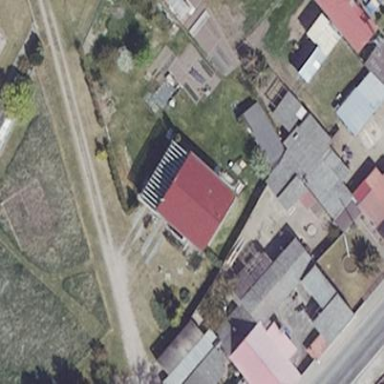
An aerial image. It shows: Building with gabled roof.